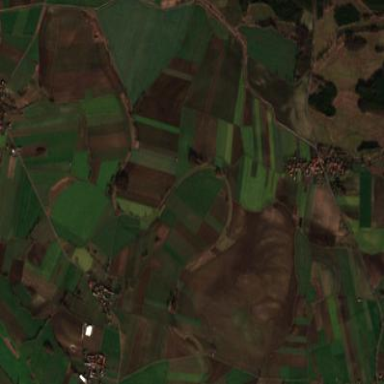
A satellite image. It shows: View of farmland.